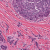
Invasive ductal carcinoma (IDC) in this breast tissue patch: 0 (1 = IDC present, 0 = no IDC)